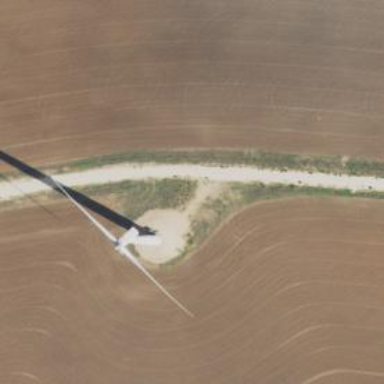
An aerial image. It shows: Wind generator using horizontal axis wind turbines.